Field crop: maize
Growth stage: 2
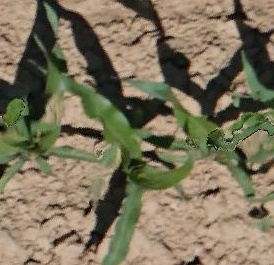
Species: maize